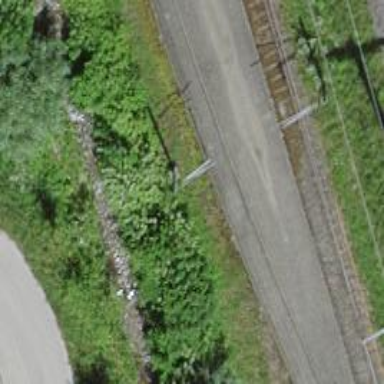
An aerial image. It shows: Single-track spur railway line.